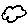
Label: cloud